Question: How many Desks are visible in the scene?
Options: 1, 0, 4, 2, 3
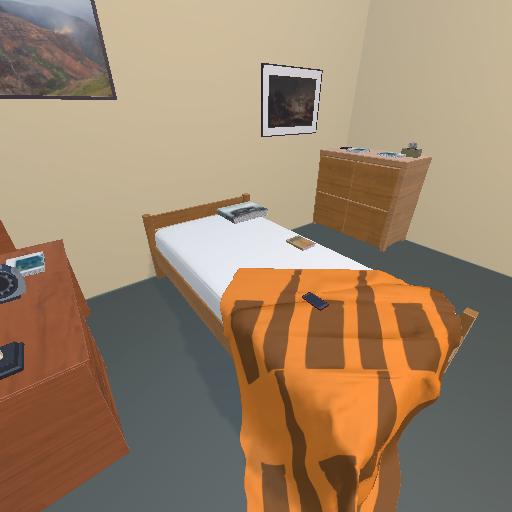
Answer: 1